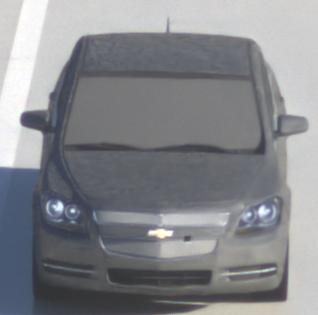
Make: Chevrolet
Model: Malibu 2.4
Detailed model: Malibu
Model produced from: 2012/07
Model produced until: 2014/08
Doors: 4
Color: gray
Road condition: wet road
Daytime: sunrise or sunset
Contrast: medium contrast